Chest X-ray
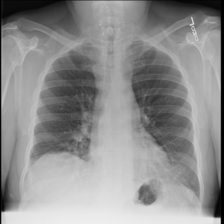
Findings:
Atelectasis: negative
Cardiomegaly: negative
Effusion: negative
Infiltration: positive
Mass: negative
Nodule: negative
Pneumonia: negative
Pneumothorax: negative
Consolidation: negative
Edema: positive
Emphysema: negative
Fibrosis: negative
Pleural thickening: negative
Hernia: negative